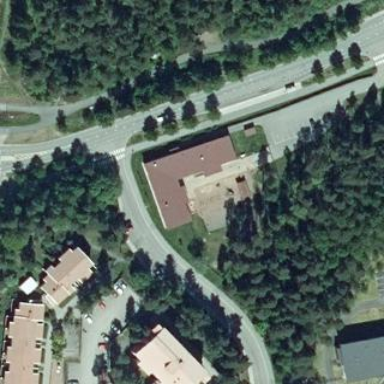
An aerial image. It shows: Building.